Question: I am checking stats for my app on the Android Marketplace (ahem Google Play) and inexplicably the numbers for my app dropped like a rock between the dates of Feb 12 and 14.

I did not release new versions or anything. And nothing like this happened on any of my other apps.
What possible explanation is there for such a drop?
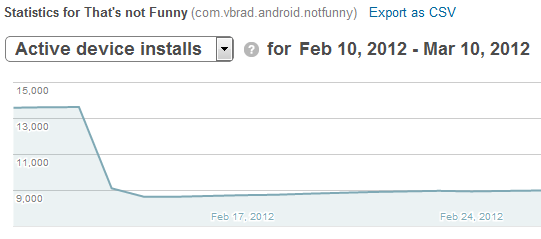
Answer: I think the market has changed how it tracks stats for older phones.
I see a similar drop to yours on February 14th. If I break it down by Android version, I see that 2.3.3 and newer versions stay steady while older versions such as 2.1 show the sudden drop. I also see a clear drop for older phones such as the Motorola Droid while newer phones like the Galaxy S2 don't drop.